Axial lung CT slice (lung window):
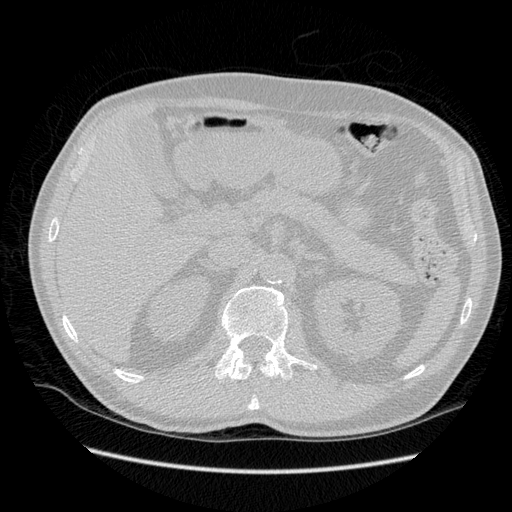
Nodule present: no